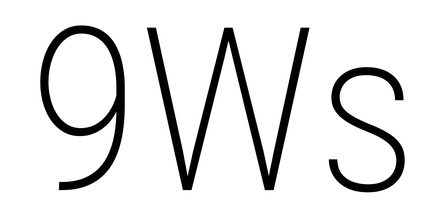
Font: Roboto_Condensed_ExtraLight